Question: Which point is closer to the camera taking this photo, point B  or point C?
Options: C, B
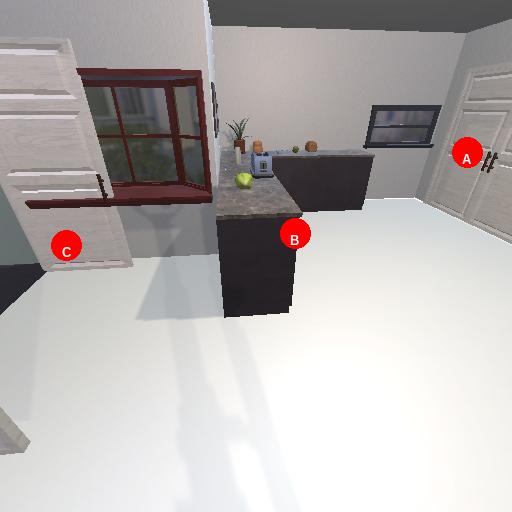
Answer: C